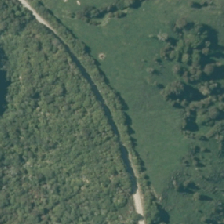
Land cover: grose_broom